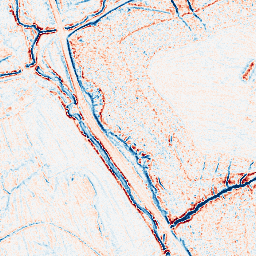
Category: edge_preserving
Decomposition family: anisotropic_diffusion
Decomposition parameters: iterations: 5
kappa: 10
gamma: 0.2
Upsampling method: sinc_hamming
Upsampling parameters: scale: 8
kernel_size: 16
Upsampling scale: 8